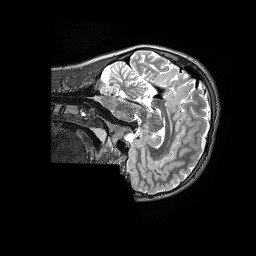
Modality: T2w
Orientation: sagittal
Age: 11
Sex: male
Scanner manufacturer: siemens
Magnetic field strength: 3 T
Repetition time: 3.2 s
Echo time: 0.564 s